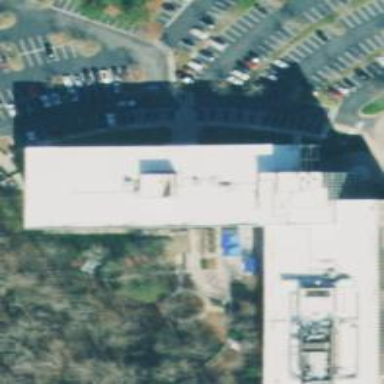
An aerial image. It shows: Commercial building.